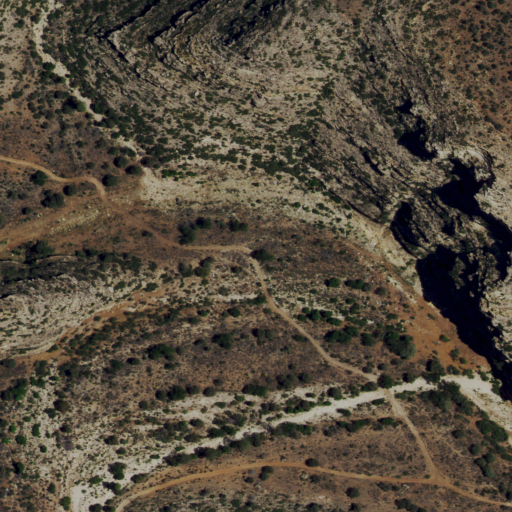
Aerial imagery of valley in New Mexico named Turkey Canyon containing evergreen forest, shrub, and grassland